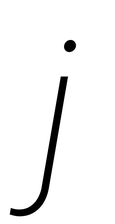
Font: Roboto-Italic_ExtraLight_Italic